Question: I'm performing a simulation of a simple queue using 'SimPy'. One of the questions about the system is what is the distribution of the waiting times by a visitor. What I do is draw a normalized histogram of the sample I get during the simulation process.

This distribution is not purely continuous, we have a non-zero probability of the waiting time being exactly zero, hence the peak near the left end. I want it to be somehow from the picture, '0'. Right now the height of the peak does not visualize that properly, the height is even higher than one (the reason is that many points are hitting a small segment near zero).
So the question is the general visualization technique of such distributions that are mixtures of a continuous and a discrete one.
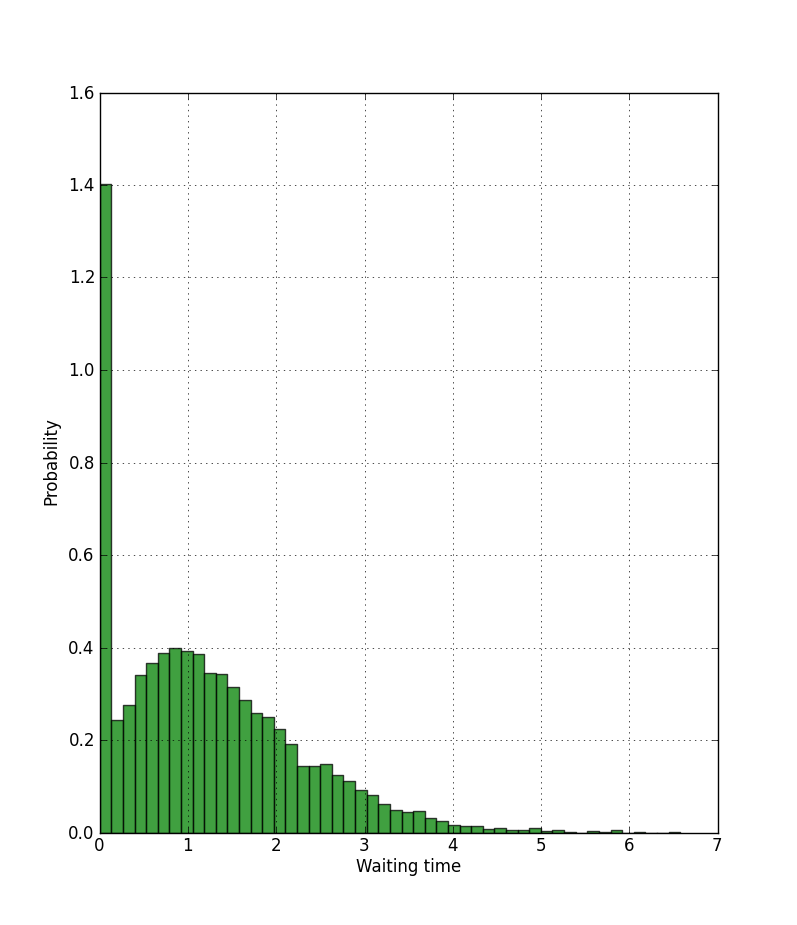
Answer: (based on the discussion in the comments to OP).
For a distribution of some variable, call it 't', being a mixture of a discrete and and continuous components, I'd write the pdf a sum of a set of delta-peaks and a continuous part,
'p(t) = \sum_{a} p_a \delta(t-t_a) + f(t)'
where 'a' enumerates the discrete values 't_a' and 'p_a' are probabilities of 't_a', and 'f(t)' is the pdf for the continuous part of the distribution, so that 'f(t)dt' is the probability for 't' to belong to '[t,t+dt)'.
Notice that the whole thing is normalized, '\int p(t) =1' where the integral is over the approprite range of 't'.
Now, for visualizing this, I'd separate the discrete components, and plot them as discrete values (either as narrow bins or as points with droplines etc). Then for the rest, I'd use the histogram where you know the correct normalization from the equation above: the area under the histogram should sum up to '1-\sum_a p_a'.
I'm not claiming this being way, it's just what I'd do.